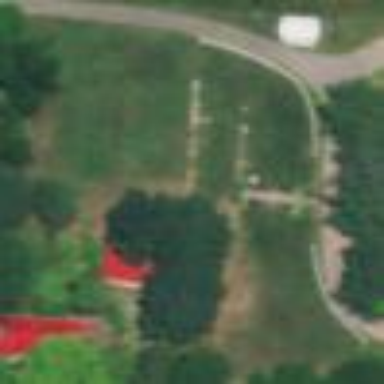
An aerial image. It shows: Grave yard.